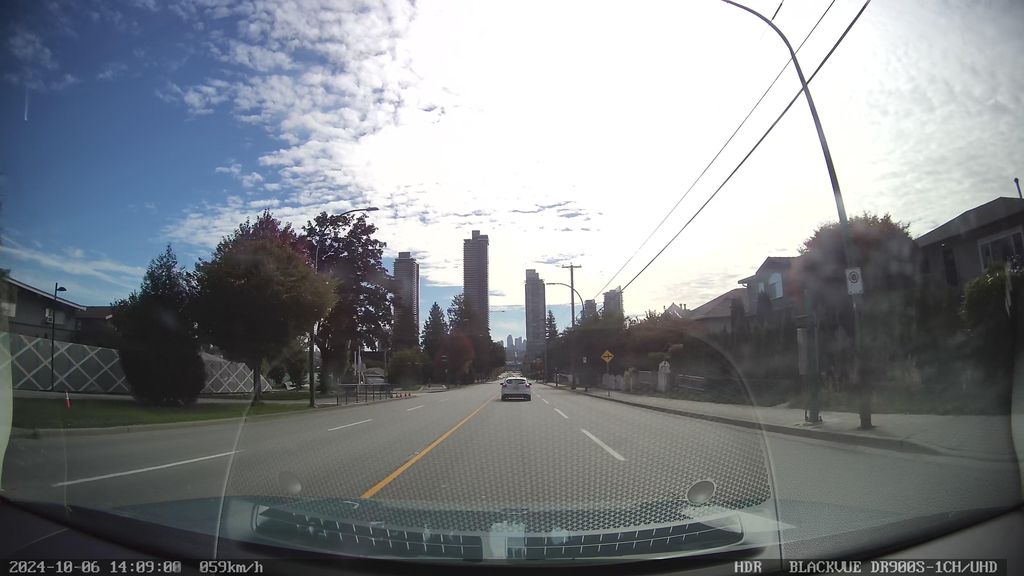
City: vancouver